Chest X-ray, AP view. Patient: 1 years old, sex M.
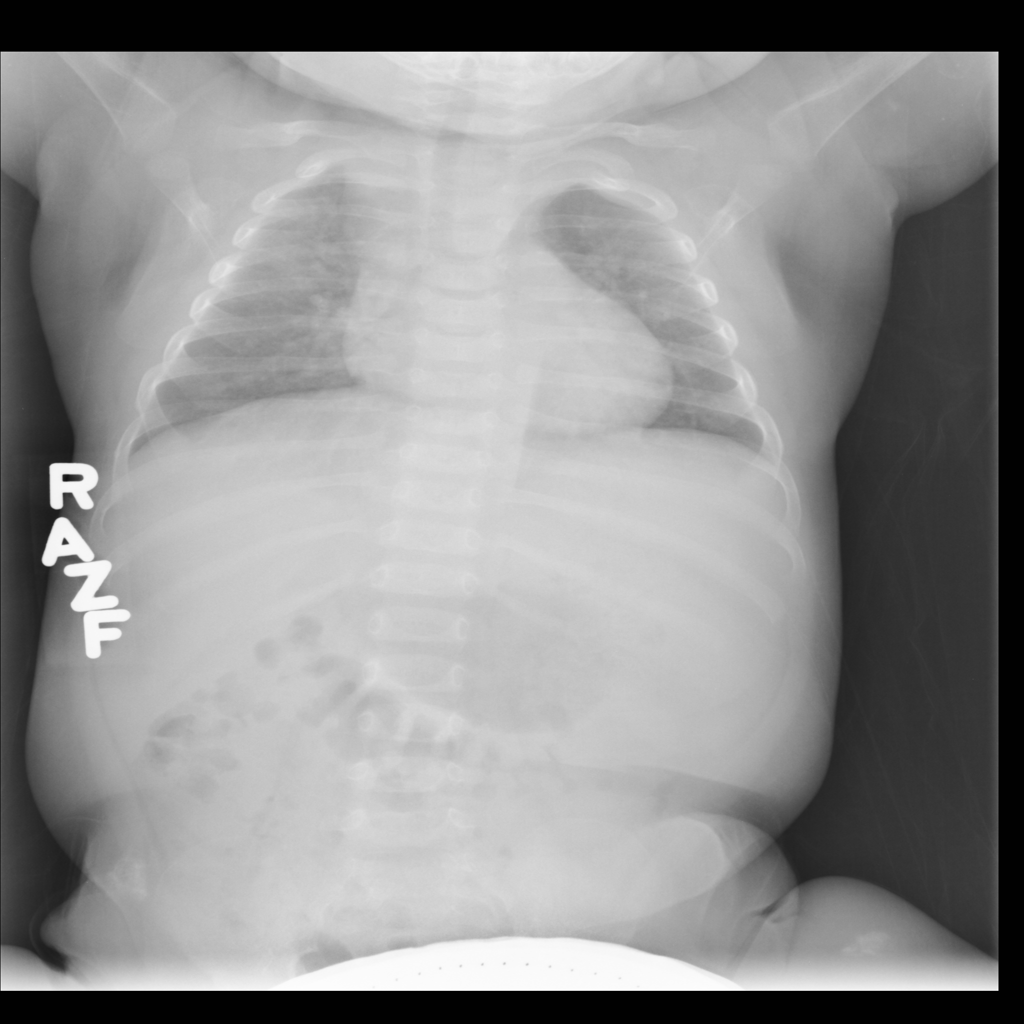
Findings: No Finding